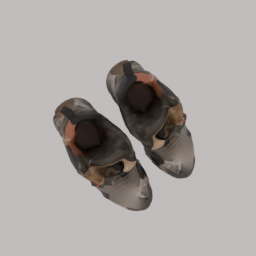
Label: people